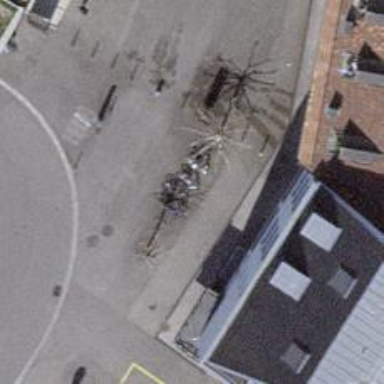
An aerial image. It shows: Bicycle parking area with stands available.